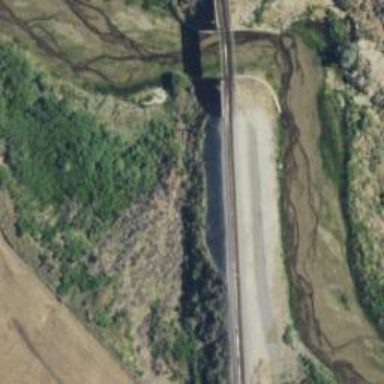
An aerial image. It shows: Railway bridge.